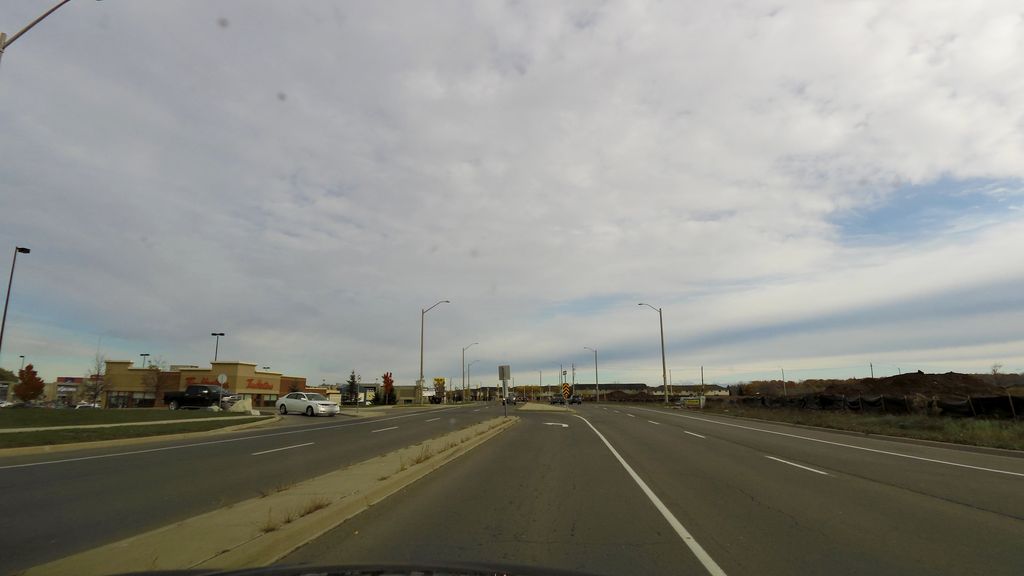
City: hamilton